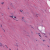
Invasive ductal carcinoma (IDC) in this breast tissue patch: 1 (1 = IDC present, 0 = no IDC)